Question: I have a series of data that follows the following schema:
'''
[x-axis data, y-axis data, y-axis data]
'''
I have two y-axis data so that I can change one of the yaxis data to show the percent value relative to the current max y-axis data such that the following is true:
'''
[x-axis data, y-axis data, percentage based on current max(y-axis)]
'''
The current max(y-axis) is based on the current zoom level done by the client (drag zoom graph).
So here's the problem: How can I set the y axis to always show 0 to 100 and show the line height based on the percentage? Currently the values are posted as a label to the corresponding bar depending on the zoom, but I'm at a loss as to how to use those values and correspond them to a 0 - 100 y axis graph. The tricky part is having them dynamically changed when the user zooms in.
Here's what I have at the moment:
<URL>
Here's an example:

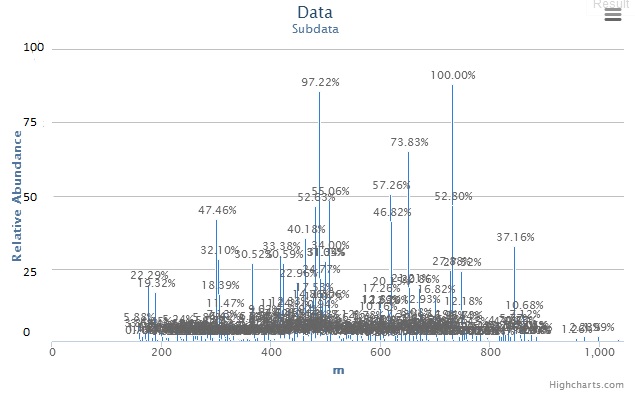
Answer: : <URL>
You can use
'''
yAxis: {
/* Other things */
labels: {
formatter: function(){
return 100 * this.value / $(this.axis.tickPositions).last()[0] + '%';
}
}
}
'''